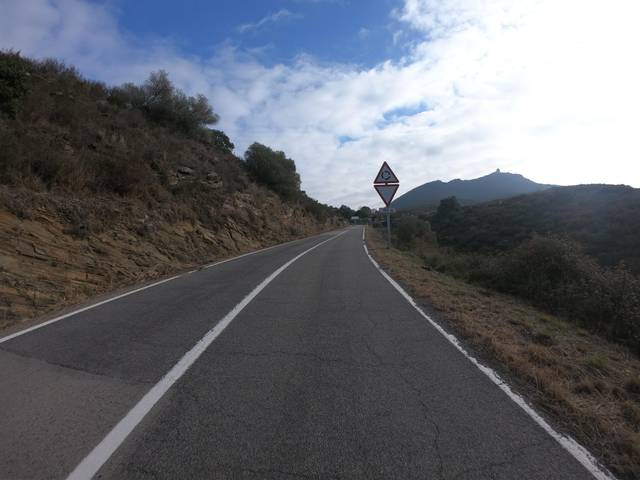
Region: Spain
Coordinates: 42.298, 3.235